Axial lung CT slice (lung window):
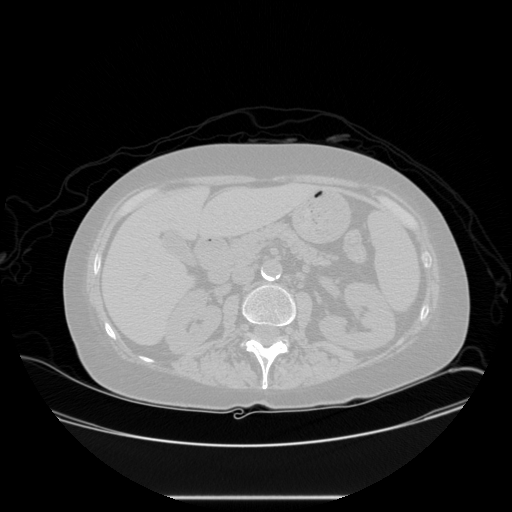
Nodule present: no